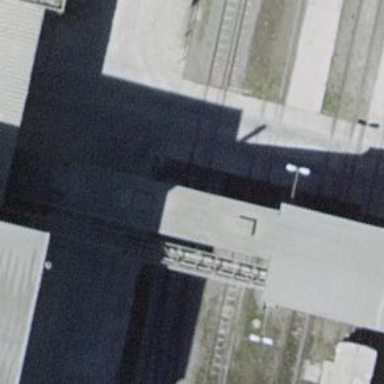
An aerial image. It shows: Railway spur service.